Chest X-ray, PA view. Patient: 50 years old, sex M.
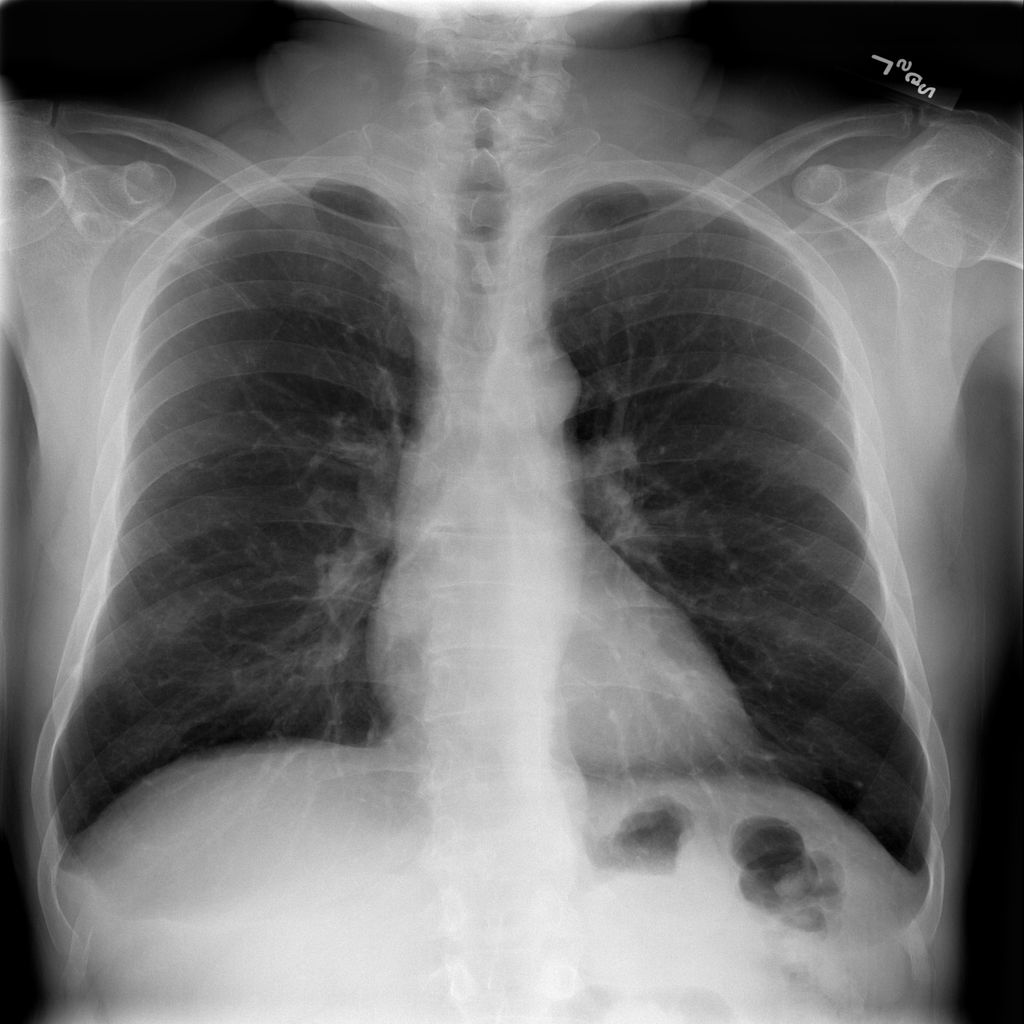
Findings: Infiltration